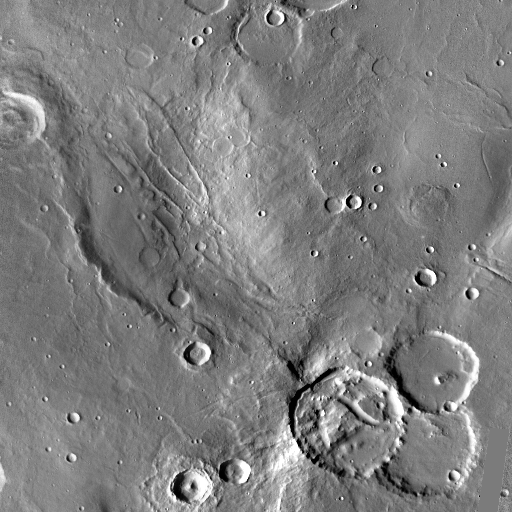
Crater classes present: Background, Other, Buried